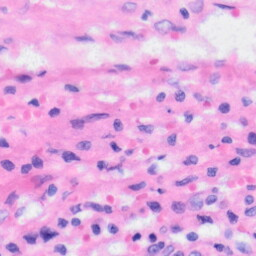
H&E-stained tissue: Liver